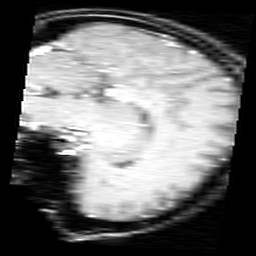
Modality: inplaneT1
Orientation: sagittal
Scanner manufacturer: ge
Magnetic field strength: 3 T
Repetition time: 0.2 s
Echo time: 0.0036 s